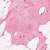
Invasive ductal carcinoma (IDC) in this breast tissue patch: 0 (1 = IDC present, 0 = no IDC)